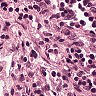
Metastatic tissue present: no